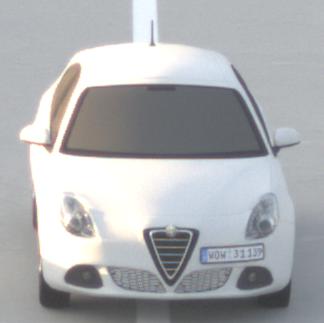
Make: Alfa Romeo
Model: Giulietta 1.4 TB 16V
Detailed model: Giulietta (940)
Model produced from: 2010/05
Model produced until: 2013/03
Doors: 5
Color: white
Road condition: dry road
Daytime: sunrise or sunset
Contrast: low contrast